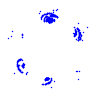
Particle: kaon